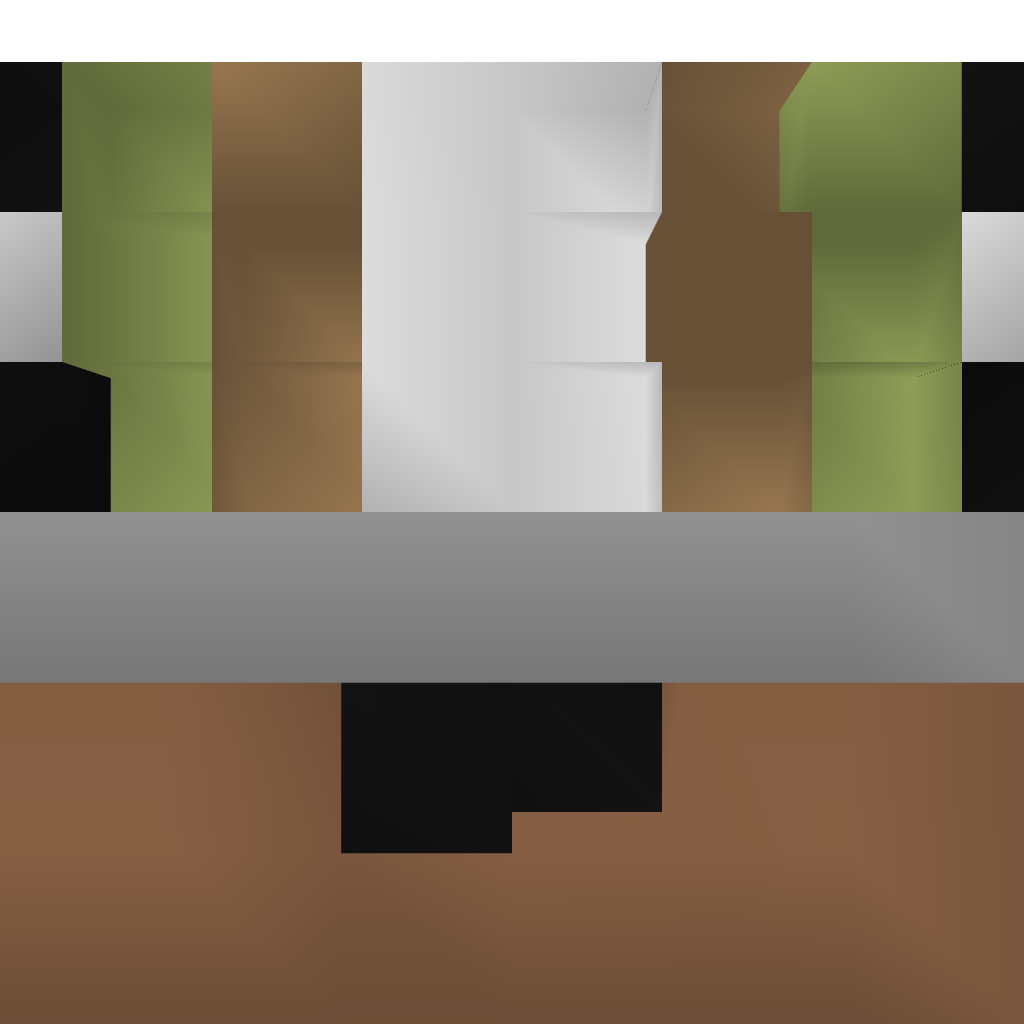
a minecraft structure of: Compact Easy Piston Door